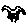
Label: hexagon